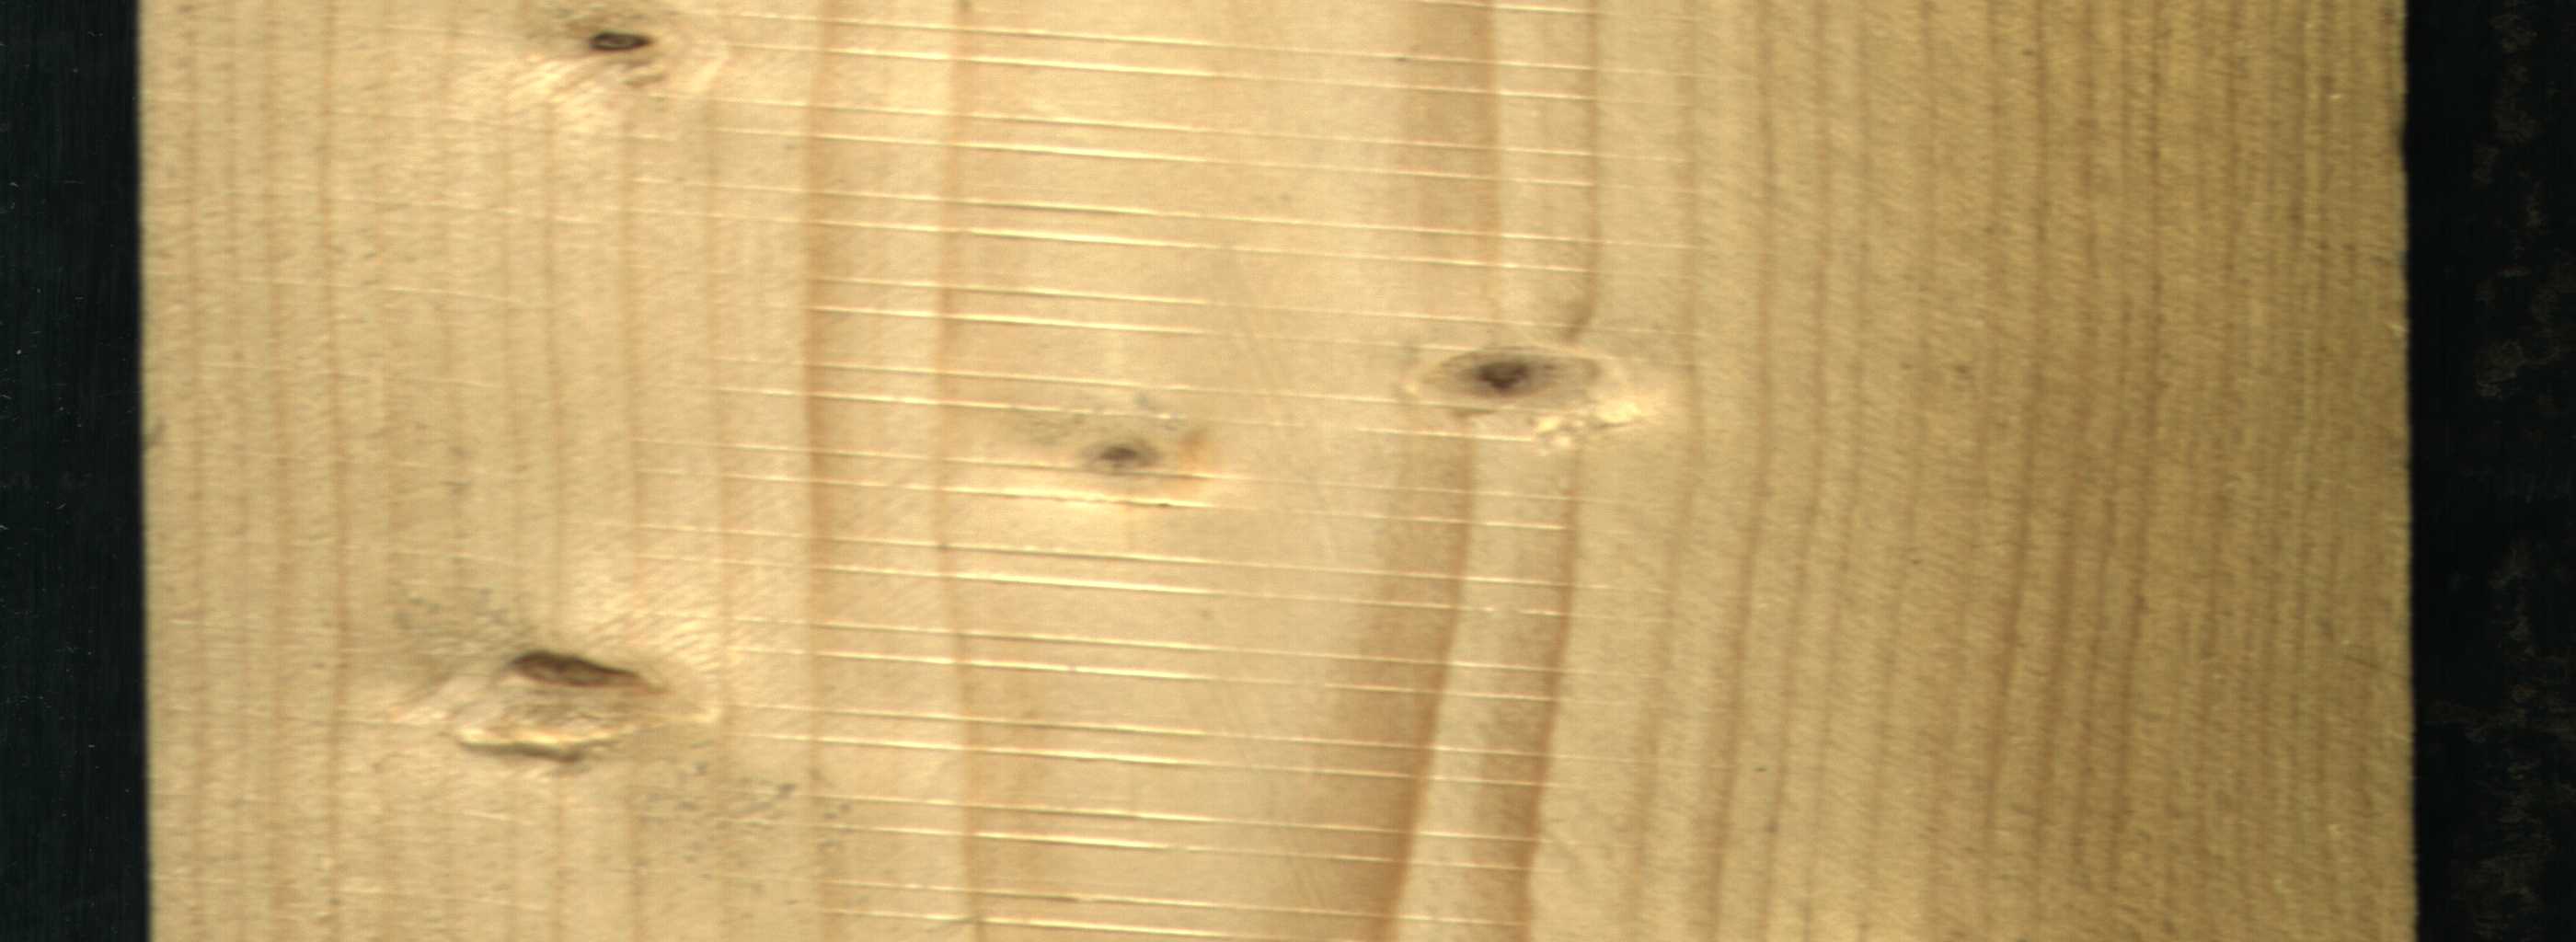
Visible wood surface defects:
Live_Knot
Live_Knot
Live_Knot
Live_Knot